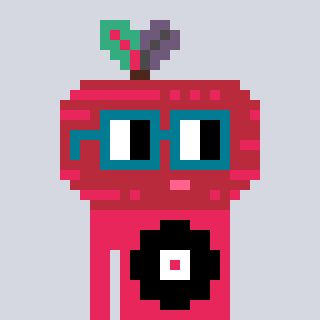
a pixel art character with square dark green glasses, a beet-shaped head and a redpinkish-colored body on a cool background